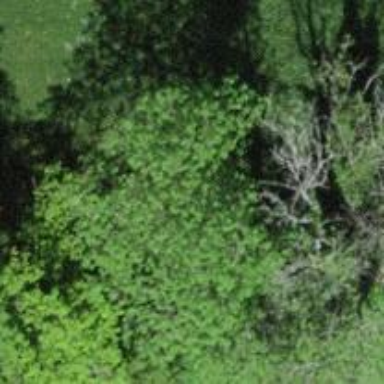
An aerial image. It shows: Deciduous hedge made of broadleaved plants.